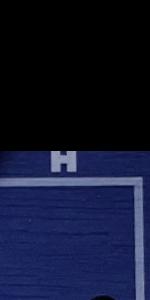
Label: Empty